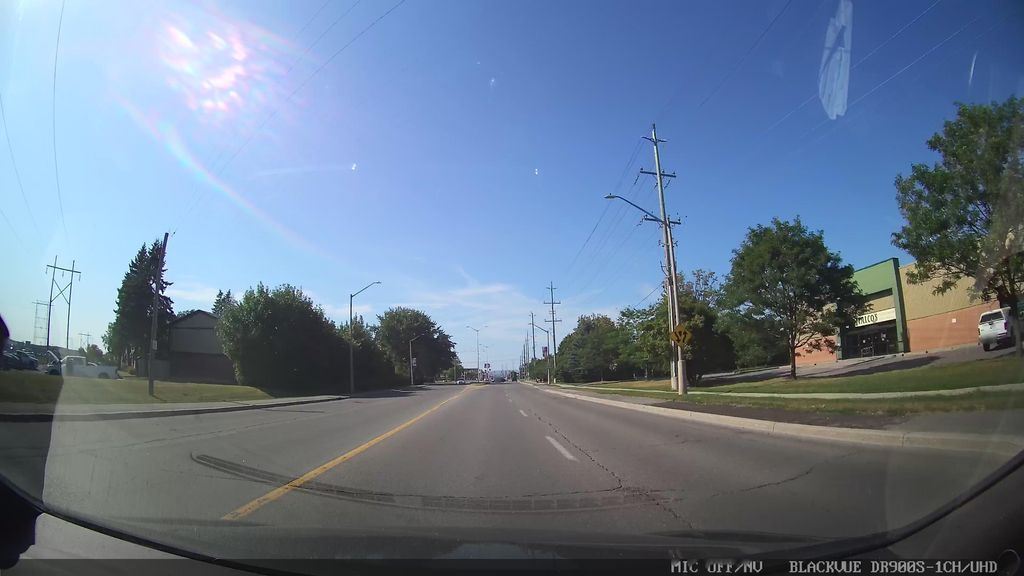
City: ottawa-gatineau